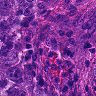
Metastatic tissue present: yes